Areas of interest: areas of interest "Sport and cultural"
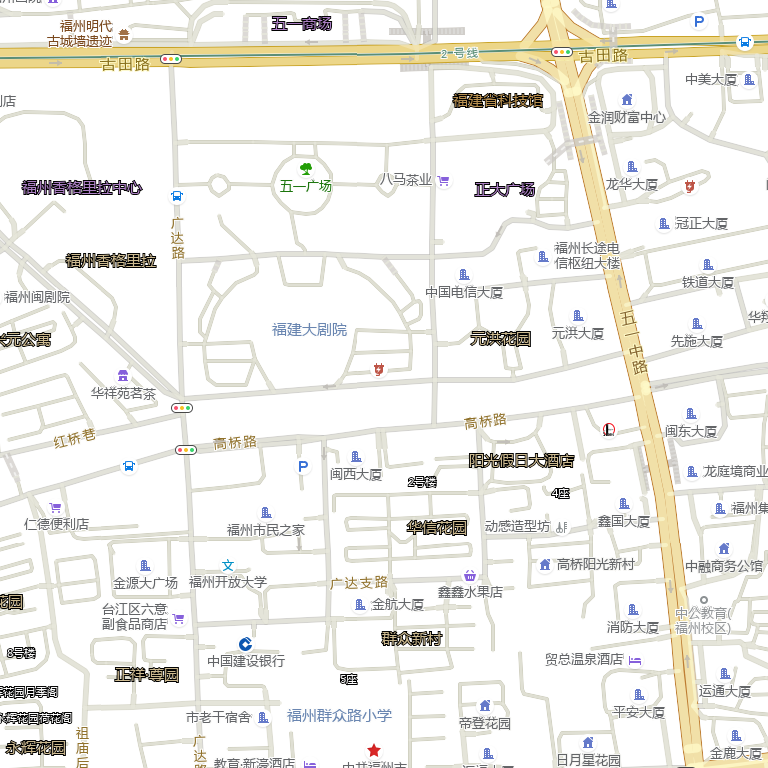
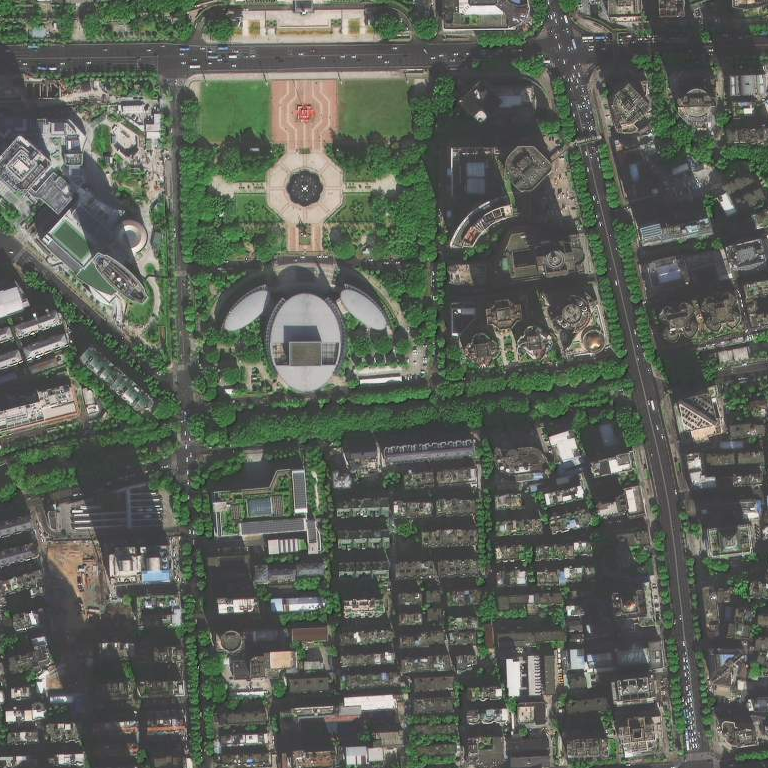